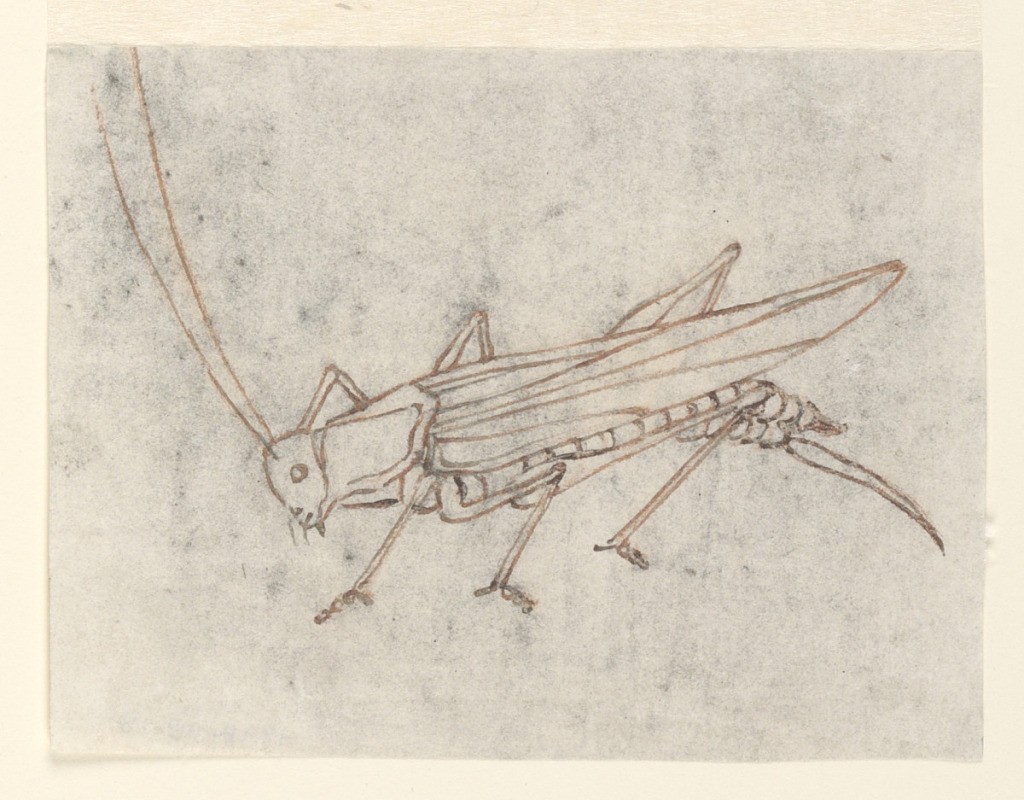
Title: Textile Design: A Grasshopper
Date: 1800–30
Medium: Red chalk, graphite, and pen and red ink on cream paper
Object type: Drawing
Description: A large grasshopper seen from the left side. Design pricked for transfer.